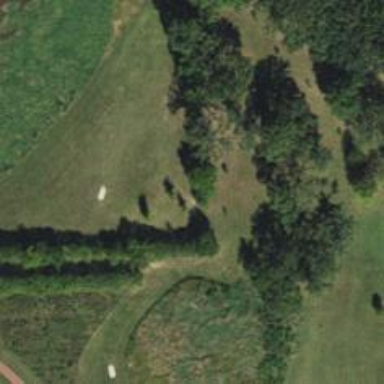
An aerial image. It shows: Disc golf hole.